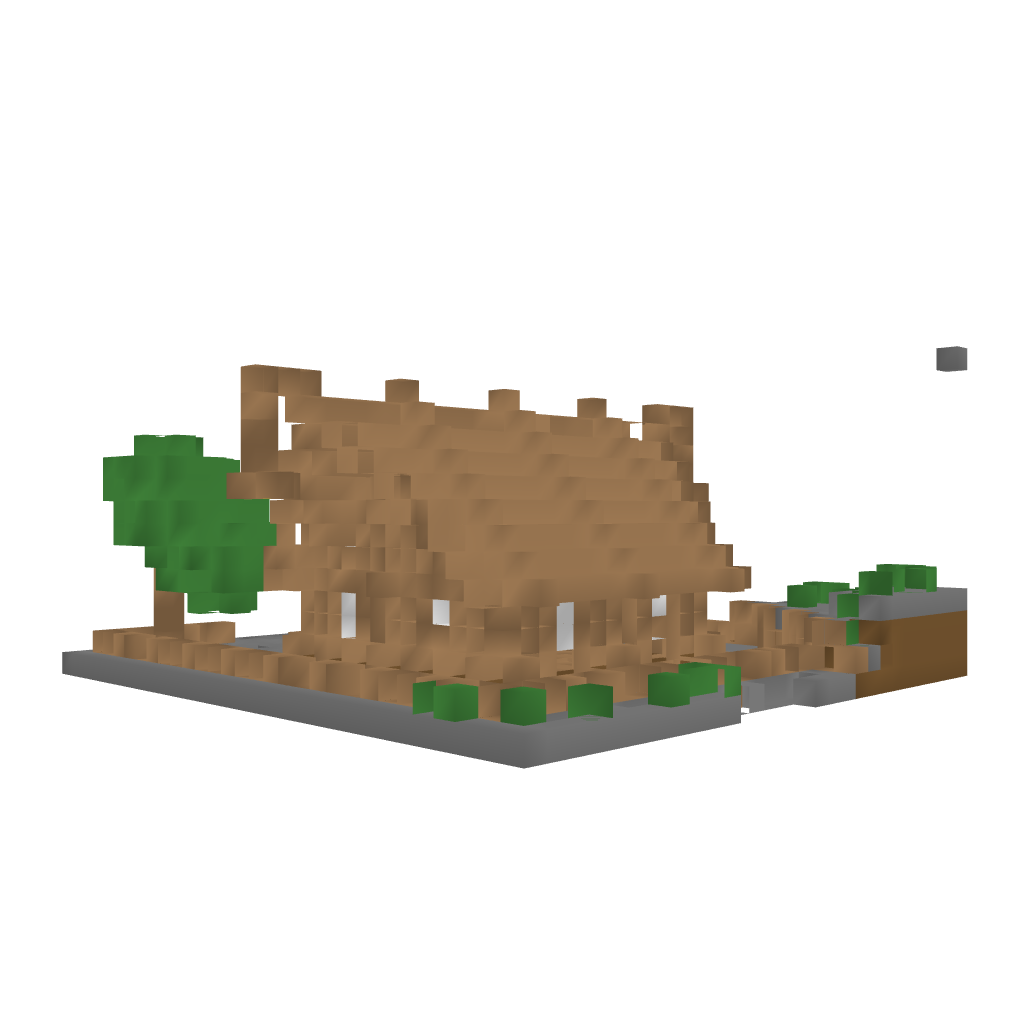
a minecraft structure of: Small Medieval House bad low quality